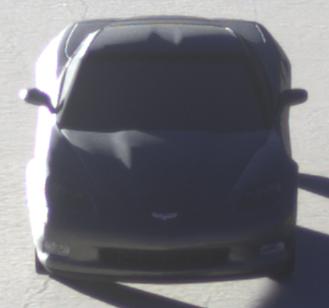
Make: Chevrolet
Model: Corvette Coupé
Detailed model: Corvette (C6) Coupé
Model produced from: 2005/02
Model produced until: 2008/03
Doors: 3
Color: gray
Road condition: dry road
Daytime: sunrise or sunset
Contrast: high contrast